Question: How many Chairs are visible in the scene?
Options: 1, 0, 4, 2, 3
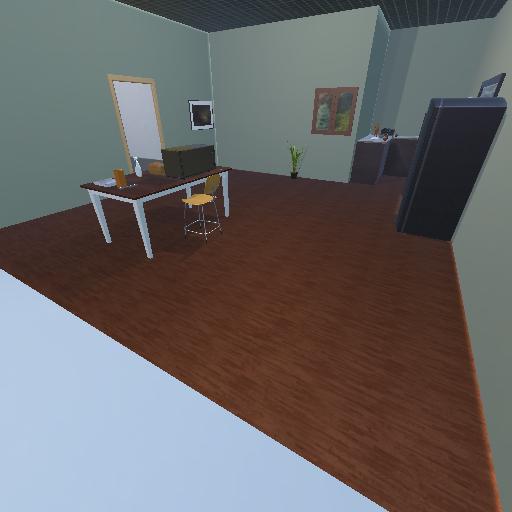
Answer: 1